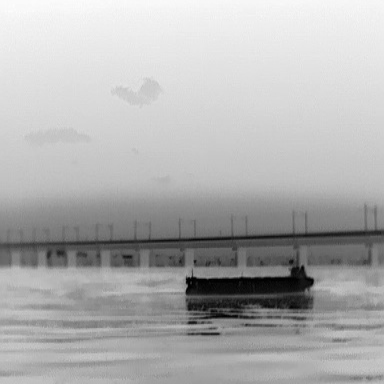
There is a liner in the infrared image.